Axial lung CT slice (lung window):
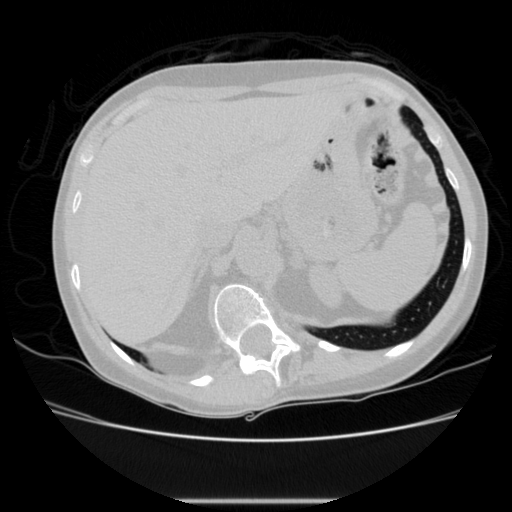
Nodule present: no